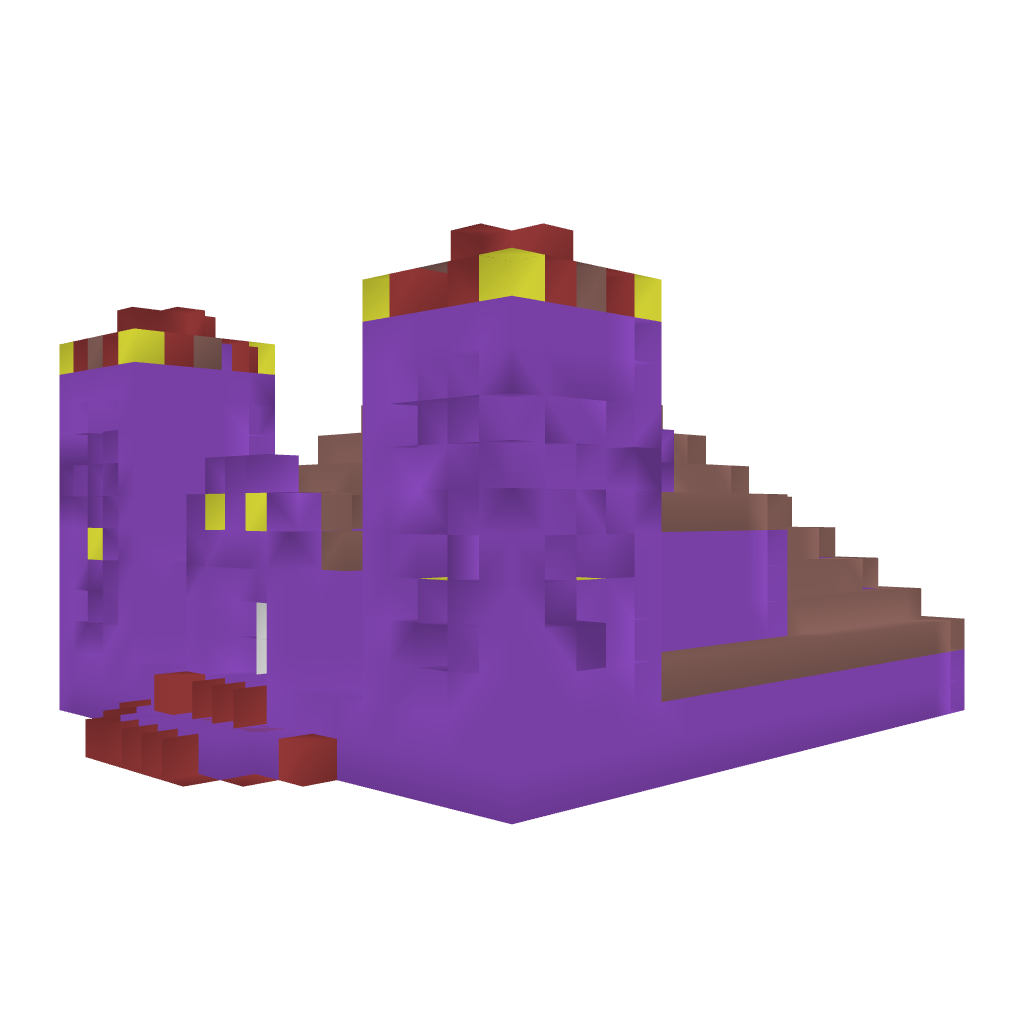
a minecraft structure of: Crypt House good quality